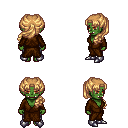
a pixel art fantasy rpg character, female body template, orc, green skin, brown robe, metal pants, light blonde princess hairstyle, metal boots, four views (front, back, left, right), 2x2 character sprite sheet, small pixel art, hard edges, no anti-aliasing